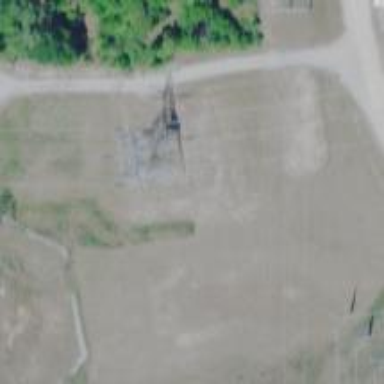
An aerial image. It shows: Lattice structure tower.